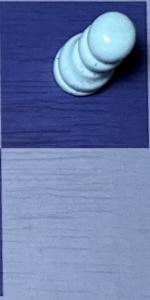
Label: Empty